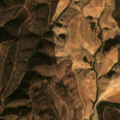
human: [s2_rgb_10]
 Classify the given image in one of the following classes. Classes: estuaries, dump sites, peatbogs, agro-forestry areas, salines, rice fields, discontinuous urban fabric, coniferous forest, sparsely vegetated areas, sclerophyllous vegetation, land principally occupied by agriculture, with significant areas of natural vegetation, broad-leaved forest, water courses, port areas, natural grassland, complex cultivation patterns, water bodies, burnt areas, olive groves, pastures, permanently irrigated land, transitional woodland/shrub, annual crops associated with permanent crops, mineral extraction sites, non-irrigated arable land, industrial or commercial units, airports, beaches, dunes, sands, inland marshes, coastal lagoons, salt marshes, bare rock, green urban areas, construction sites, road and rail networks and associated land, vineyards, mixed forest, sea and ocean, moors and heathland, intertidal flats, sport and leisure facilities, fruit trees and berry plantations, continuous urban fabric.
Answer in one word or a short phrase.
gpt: land principally occupied by agriculture, with significant areas of natural vegetation, transitional woodland/shrub